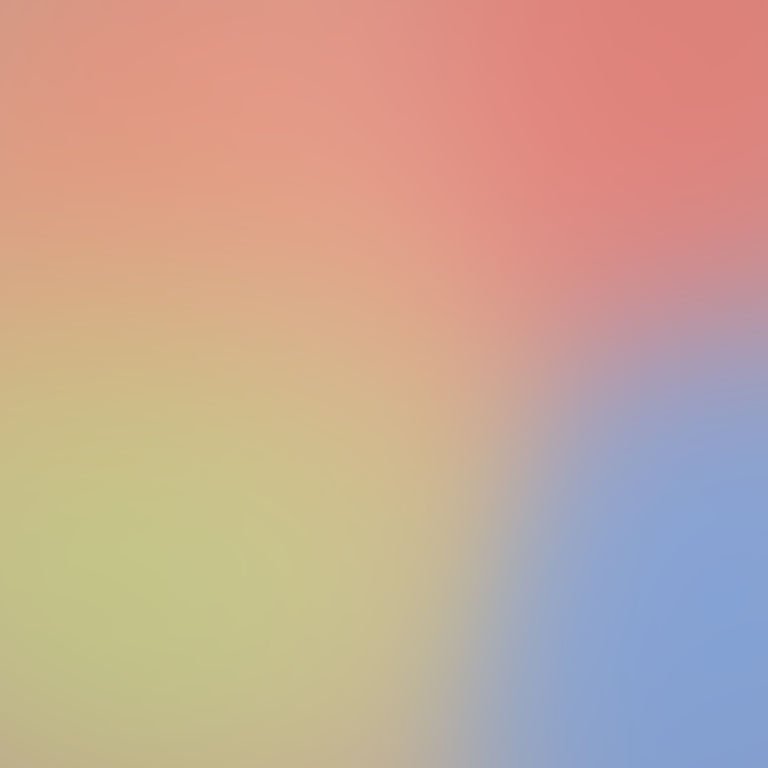
Abstract light effect, smooth gradient from soft coral to pale blue, serene atmosphere, diffuse light, no room, no furniture, no objects.